Question: I am trying to download a project to my local environment with SPgo. Once I declare all the remote folders and start downloading, Visual Code is forever populating the workspace and doesn't update anything.

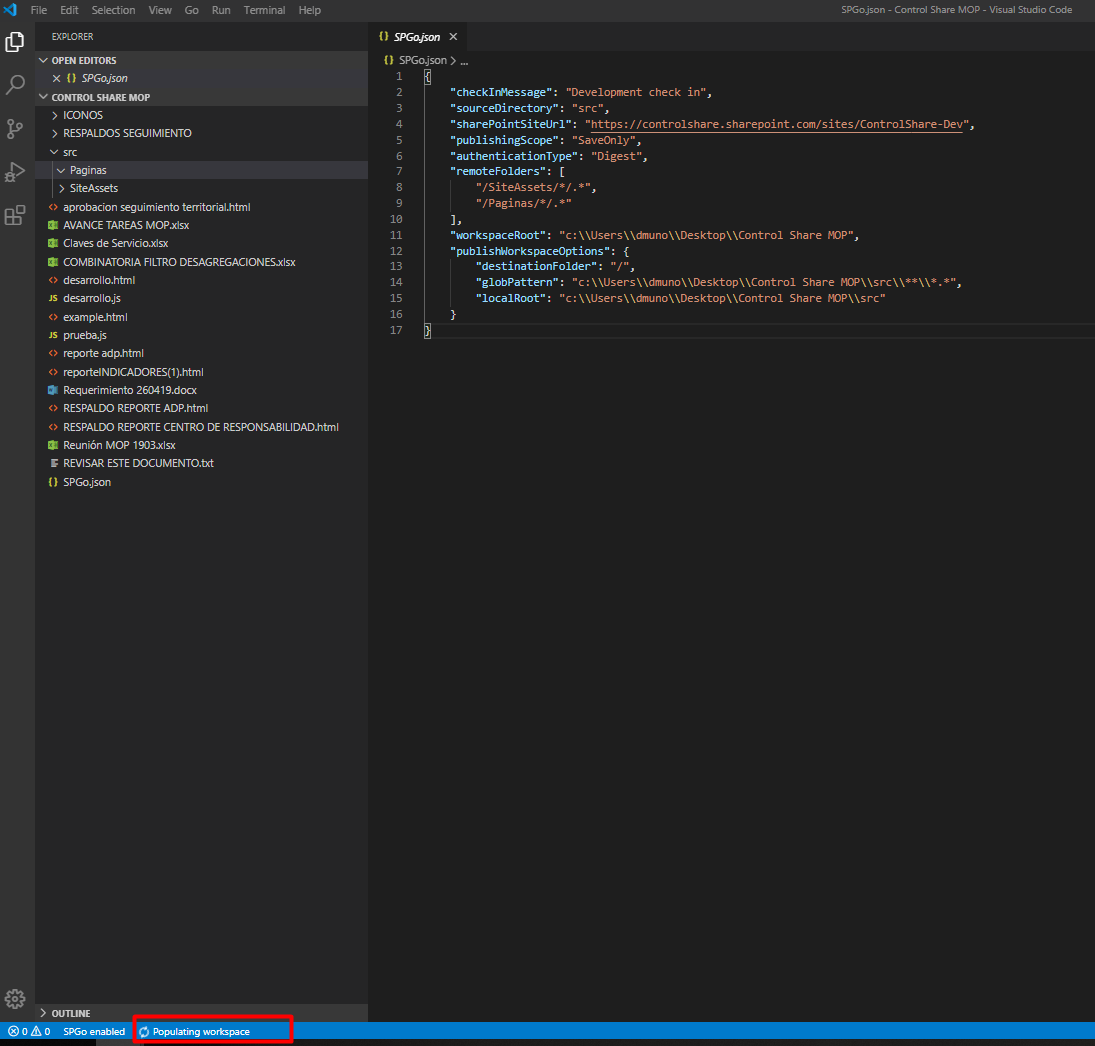
Answer: please modify the "remoteFolders" path patterns to
'''
"remoteFolders": [
"/SiteAssets/**/*",
"/Paginas/**/*"
]
'''
and recheck. I hope it will help :)